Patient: sex M, age 47
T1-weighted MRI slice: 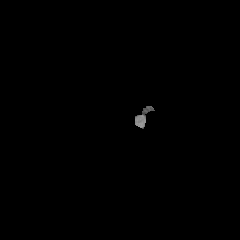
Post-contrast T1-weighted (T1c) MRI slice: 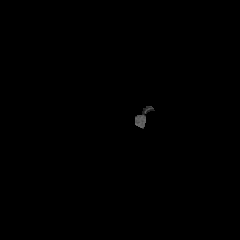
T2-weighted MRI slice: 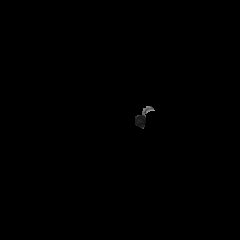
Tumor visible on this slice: no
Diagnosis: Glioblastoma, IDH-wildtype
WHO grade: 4